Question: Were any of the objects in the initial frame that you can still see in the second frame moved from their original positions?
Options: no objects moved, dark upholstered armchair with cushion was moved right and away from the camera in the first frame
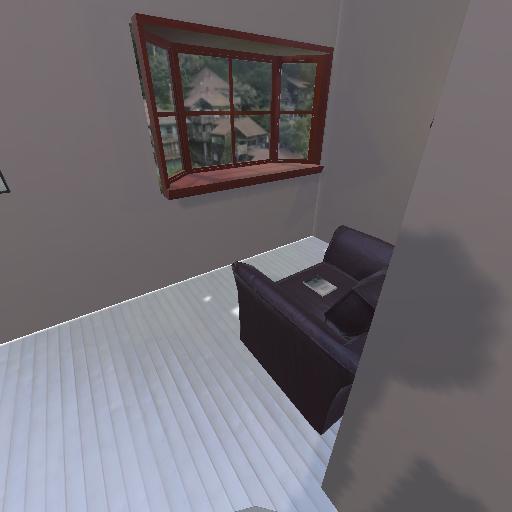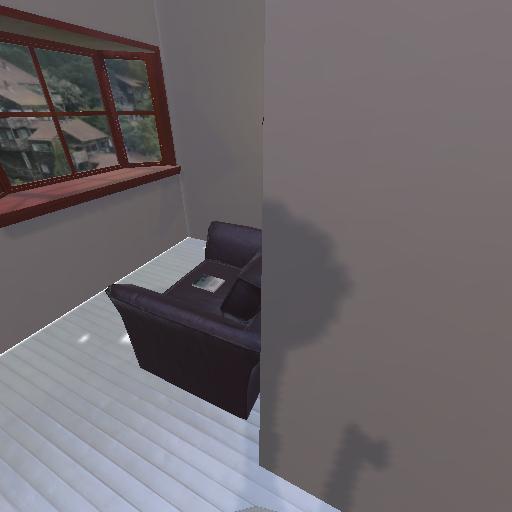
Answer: no objects moved